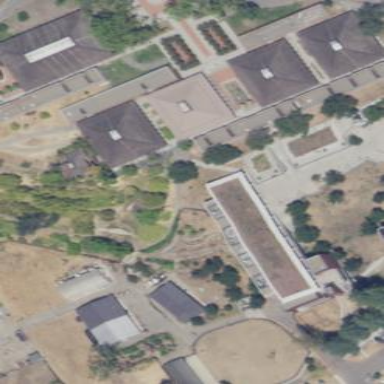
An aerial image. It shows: College building.